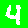
Digit: 4